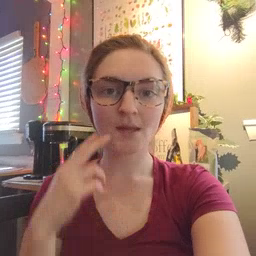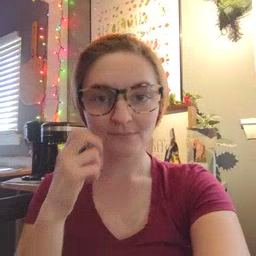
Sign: gum